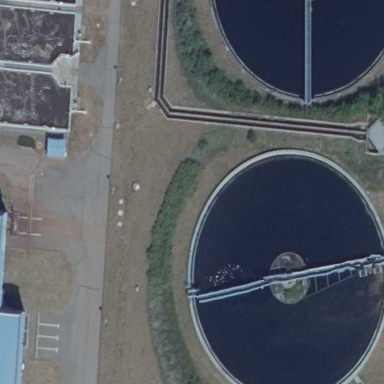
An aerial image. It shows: Body of wastewater.